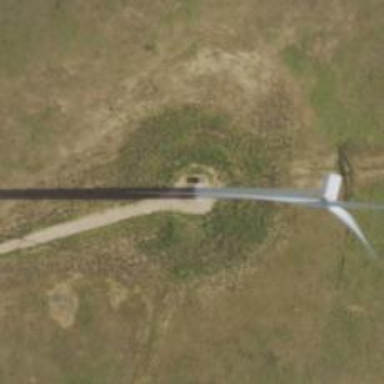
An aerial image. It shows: Wind generator powered by horizontal axis wind turbine.